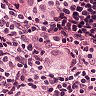
Metastatic tissue present: yes